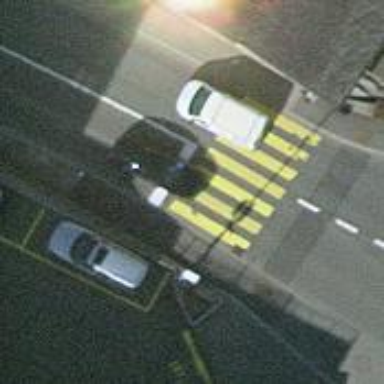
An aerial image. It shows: Crossing with traffic signals.